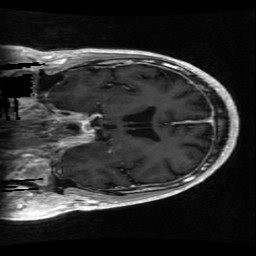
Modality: T1w
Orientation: coronal
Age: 68
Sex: male
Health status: ill